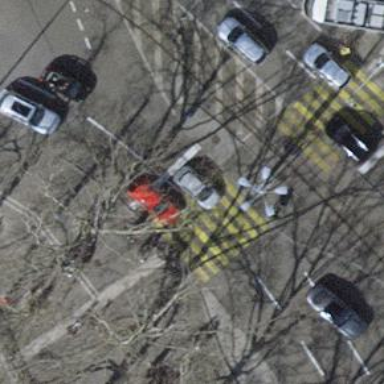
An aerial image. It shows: Zebra crossing with traffic signals on the road.